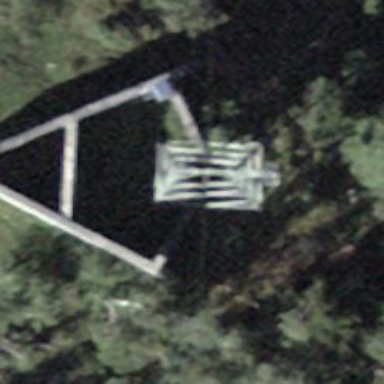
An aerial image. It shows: Pylon used for aerialway.